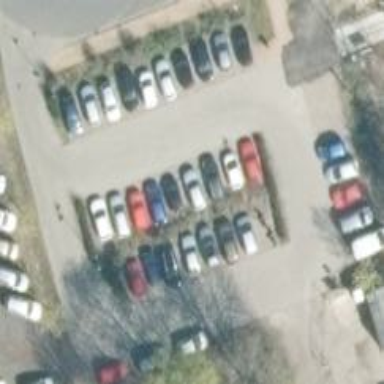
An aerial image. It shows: Parking area with surface.